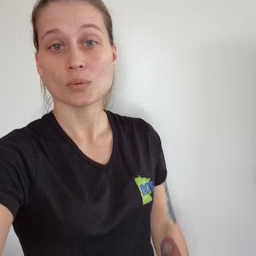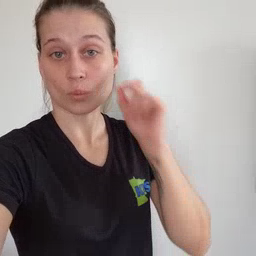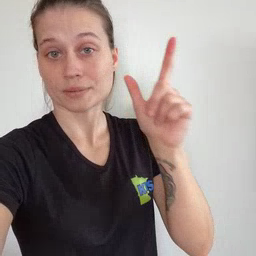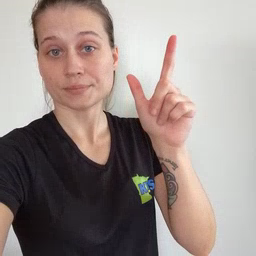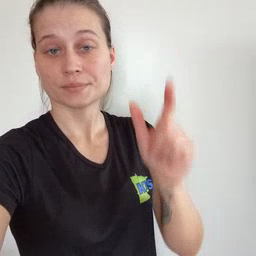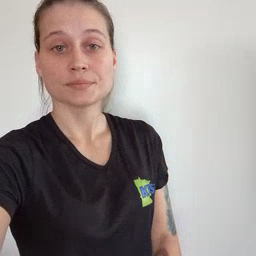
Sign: wake